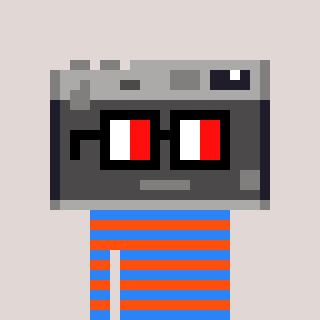
a pixel art character with square glasses with black frames and red eyes, a camera-shaped head and a orange-colored body on a warm background